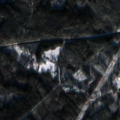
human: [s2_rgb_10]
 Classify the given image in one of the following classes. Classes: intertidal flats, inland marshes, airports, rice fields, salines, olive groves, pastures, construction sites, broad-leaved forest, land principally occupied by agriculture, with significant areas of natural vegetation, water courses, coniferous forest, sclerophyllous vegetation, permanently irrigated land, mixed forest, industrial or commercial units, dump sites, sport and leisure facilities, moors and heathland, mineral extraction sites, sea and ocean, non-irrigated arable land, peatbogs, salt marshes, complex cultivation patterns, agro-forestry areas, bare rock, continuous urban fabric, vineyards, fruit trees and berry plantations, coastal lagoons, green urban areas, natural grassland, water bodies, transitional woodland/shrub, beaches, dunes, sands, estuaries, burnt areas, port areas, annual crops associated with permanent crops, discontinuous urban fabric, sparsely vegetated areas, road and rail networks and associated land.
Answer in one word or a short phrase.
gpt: coniferous forest, mixed forest, transitional woodland/shrub